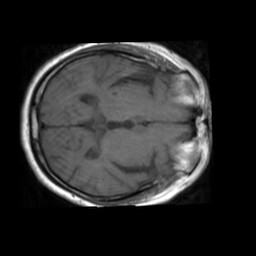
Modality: T1w
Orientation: axial
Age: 74
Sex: male
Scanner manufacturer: philips
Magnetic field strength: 1.5 T
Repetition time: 0.55 s
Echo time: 0.015 s